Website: lowes
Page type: payment
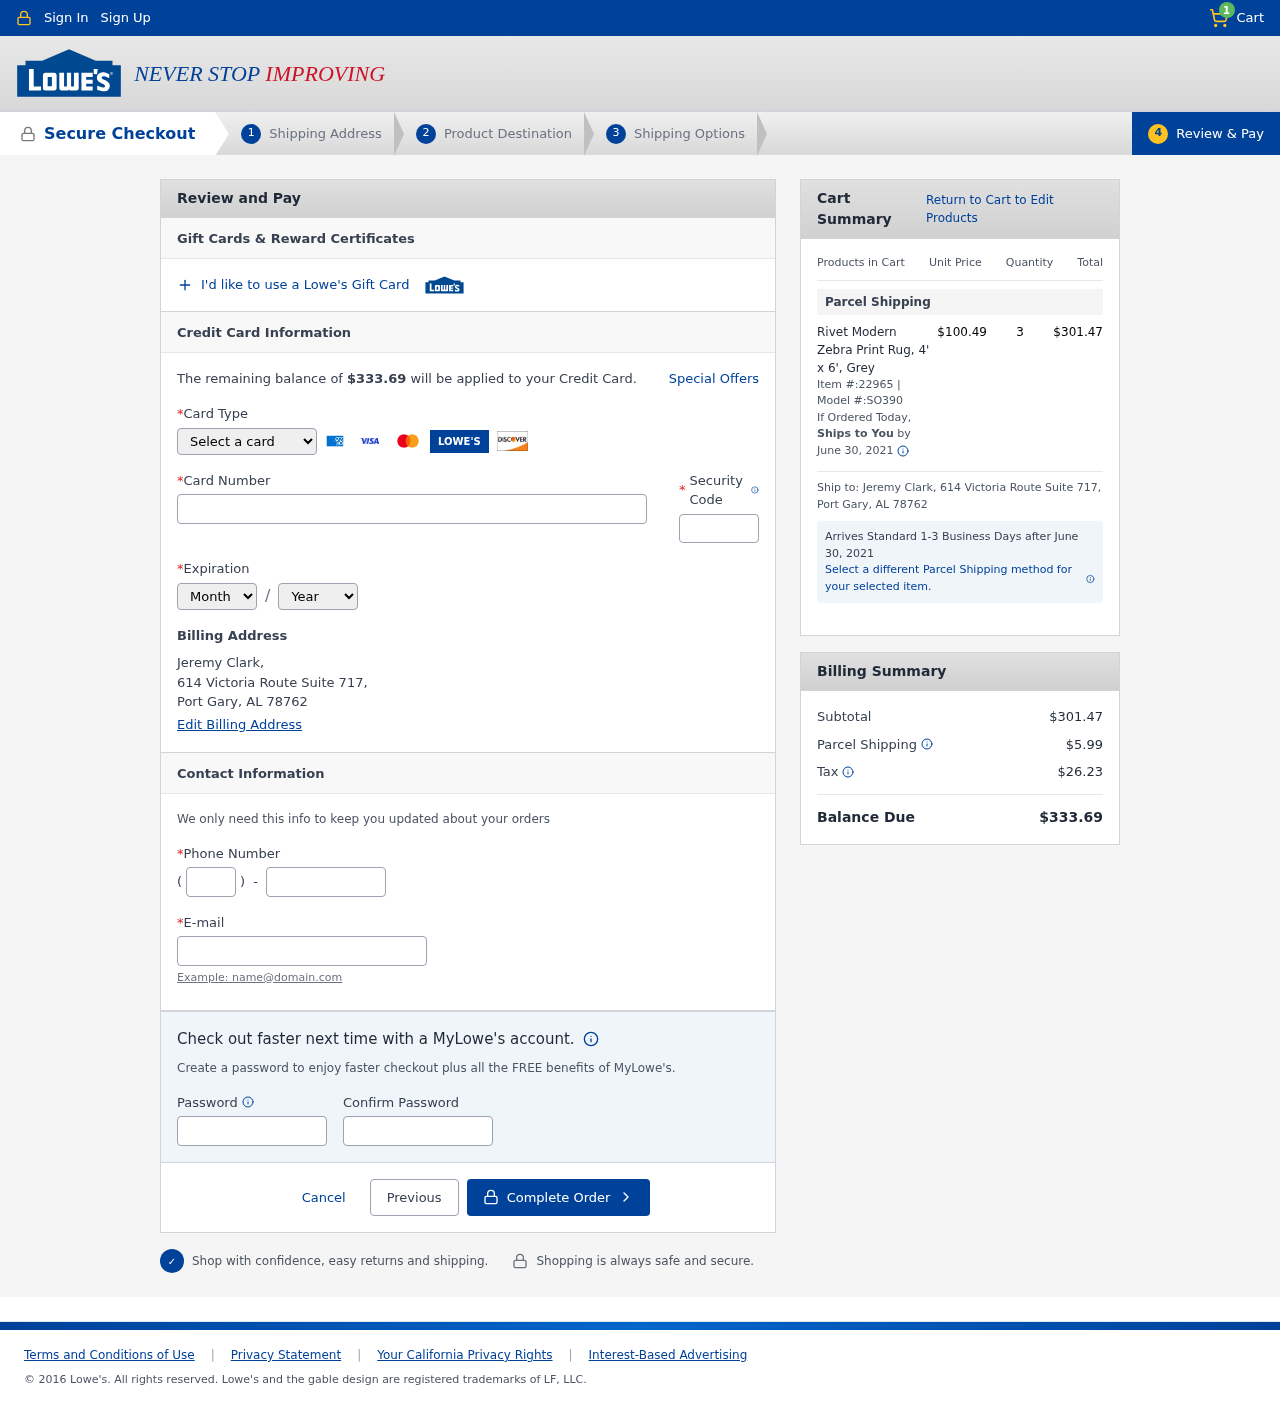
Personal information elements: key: PII_CARD_CVV
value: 563
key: PII_CARD_EXPIRY_MONTH
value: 12
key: PII_CARD_EXPIRY_YEAR
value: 27
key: PII_CARD_NUMBER
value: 6585 9854 0804 5138
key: PII_CARD_TYPE
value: Discover
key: PII_CITY_STATE_ZIP
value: Port Gary, AL 78762
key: PII_EMAIL
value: jeremyclark@yahoo.com
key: PII_FULLNAME
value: Jeremy Clark,
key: PII_PHONE
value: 8856300867
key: PII_PHONE_AREA
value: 885
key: PII_STREET
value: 614 Victoria Route Suite 717,
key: PII_FULLNAME2
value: Jeremy Clark
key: PII_STREET2
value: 614 Victoria Route Suite 717
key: PII_CITY_STATE_ZIP2
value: Port Gary, AL 78762
Product elements: key: PRODUCT1_NAME
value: Rivet Modern Zebra Print Rug, 4' x 6', Grey
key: PRODUCT1_PRICE
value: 100.49
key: PRODUCT1_QUANTITY
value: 3
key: PRODUCT1_ITEM
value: Item #:22965
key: PRODUCT1_MODEL
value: Model #:SO390
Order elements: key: ORDER_NUM_ITEMS
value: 1
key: ORDER_TOTAL
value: $333.69
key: ORDER_SHIPPING_DATE
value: June 30, 2021
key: ORDER_SUBTOTAL
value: $301.47
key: ORDER_SHIPPING_DATE2
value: June 30, 2021
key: ORDER_SHIPPING_COST
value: $5.99
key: ORDER_TAX
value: $26.23